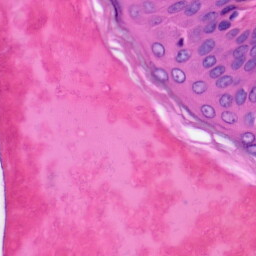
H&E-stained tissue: Skin